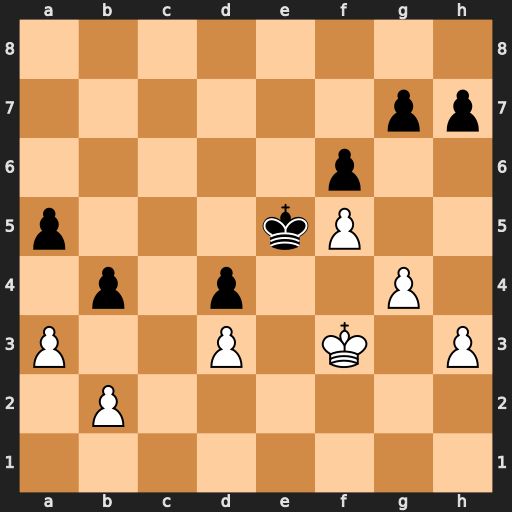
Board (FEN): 8/6pp/5p2/p3kP2/1p1p2P1/P2P1K1P/1P6/8
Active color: w
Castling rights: -
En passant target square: -
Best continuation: axb4 a4 b5 Kd5 b6